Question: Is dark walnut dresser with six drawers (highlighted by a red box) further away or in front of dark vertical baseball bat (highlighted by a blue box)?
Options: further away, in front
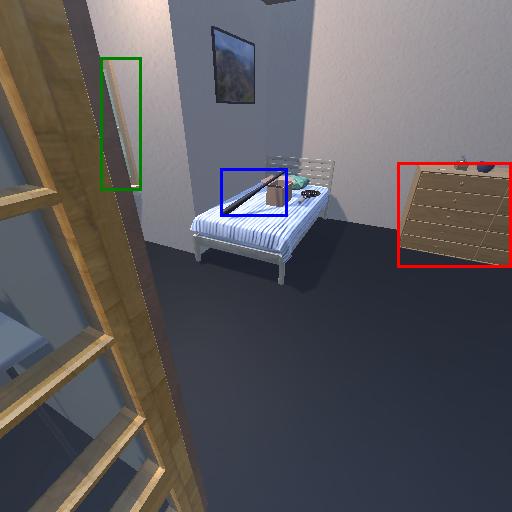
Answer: further away